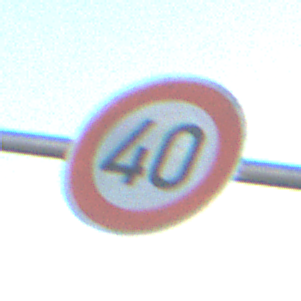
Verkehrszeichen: Geschwindigkeit40
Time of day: SunriseSunset
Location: Outdoor (RoadRail)
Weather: Clear
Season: NotSpecified
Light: Natural